Field crop: tomato
Growth stage: 1
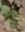
Species: solanum